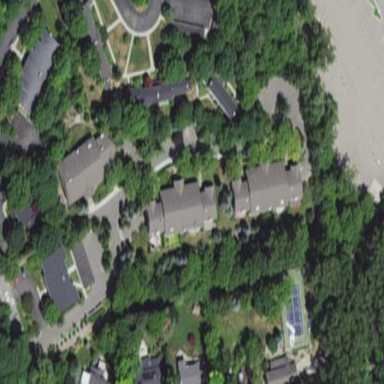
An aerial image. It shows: Condominium within residential area.